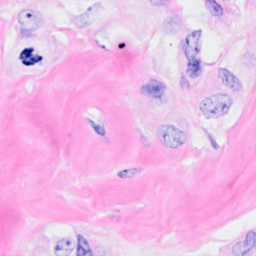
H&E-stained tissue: Breast